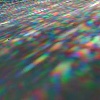
Label: sunburn